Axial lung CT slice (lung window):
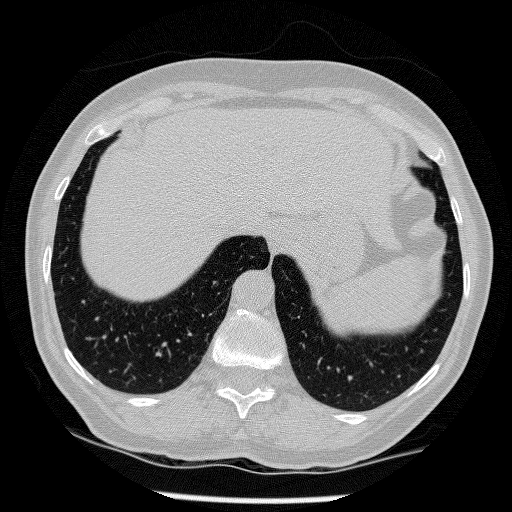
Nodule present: no